Field crop: maize
Growth stage: 2
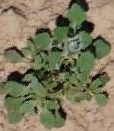
Species: chenopodium